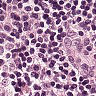
Metastatic tissue present: no